Question: Alright.. To start off, I'm new with Eclipse, new with Android Development, Java..
I have to make a VoIP Application, I set up some tabs (Yes the text is messed up) :

And here's my XML Code.
'''
<?xml version="1.0" encoding="utf-8"?>
<LinearLayout xmlns:android="http://schemas.android.com/apk/res/android"
android:layout_width="match_parent"
android:layout_height="match_parent"
android:orientation="vertical" >
<TabHost
android:id="@+id/tabhost"
android:layout_width="match_parent"
android:layout_height="match_parent" >
<LinearLayout
android:layout_width="match_parent"
android:layout_height="match_parent"
android:orientation="vertical" >
<TabWidget
android:id="@android:id/tabs"
android:layout_width="match_parent"
android:layout_height="wrap_content" >
</TabWidget>
<FrameLayout
android:id="@android:id/tabcontent"
android:layout_width="match_parent"
android:layout_height="match_parent" >
<LinearLayout
android:orientation="horizontal"
android:id="@+id/Recents"
android:layout_width="match_parent"
android:layout_height="match_parent"
android:text="Recents">
</LinearLayout>
<LinearLayout
android:orientation="horizontal"
android:id="@+id/Keypad"
android:layout_width="match_parent"
android:layout_height="match_parent"
android:text="Keypad" >
<Button
android:id="@+id/bNumber1"
style="?android:attr/buttonStyleSmall"
android:layout_width="wrap_content"
android:layout_height="wrap_content"
android:text="1" />
<Button
android:id="@+id/bNumber2"
style="?android:attr/buttonStyleSmall"
android:layout_width="wrap_content"
android:layout_height="wrap_content"
android:text="2" />
<Button
android:id="@+id/bNumber3"
style="?android:attr/buttonStyleSmall"
android:layout_width="wrap_content"
android:layout_height="wrap_content"
android:text="3" />
<Button
android:id="@+id/bNumber4"
style="?android:attr/buttonStyleSmall"
android:layout_width="wrap_content"
android:layout_height="wrap_content"
android:text="4" />
<Button
android:id="@+id/bNumber5"
style="?android:attr/buttonStyleSmall"
android:layout_width="wrap_content"
android:layout_height="wrap_content"
android:text="5" />
<Button
android:id="@+id/bNumber6"
style="?android:attr/buttonStyleSmall"
android:layout_width="wrap_content"
android:layout_height="wrap_content"
android:text="6" />
<Button
android:id="@+id/bNumber7"
style="?android:attr/buttonStyleSmall"
android:layout_width="wrap_content"
android:layout_height="wrap_content"
android:text="7" />
<Button
android:id="@+id/bNumber8"
style="?android:attr/buttonStyleSmall"
android:layout_width="wrap_content"
android:layout_height="wrap_content"
android:text="8" />
<Button
android:id="@+id/bNumber9"
style="?android:attr/buttonStyleSmall"
android:layout_width="wrap_content"
android:layout_height="wrap_content"
android:text="9" />
<Button
android:id="@+id/bNumber0"
style="?android:attr/buttonStyleSmall"
android:layout_width="wrap_content"
android:layout_height="wrap_content"
android:text="0" />
<Button
android:id="@+id/bCall"
style="?android:attr/buttonStyleSmall"
android:layout_width="wrap_content"
android:layout_height="wrap_content"
android:layout_weight="1"
android:text="Call" />
<Button
android:id="@+id/bSMS"
style="?android:attr/buttonStyleSmall"
android:layout_width="wrap_content"
android:layout_height="wrap_content"
android:layout_weight="1"
android:text="SMS" />
<Button
android:id="@+id/bClear"
style="?android:attr/buttonStyleSmall"
android:layout_width="wrap_content"
android:layout_height="wrap_content"
android:layout_weight="1"
android:text="C" />
<TextView
android:id="@+id/etNumberField"
android:layout_width="wrap_content"
android:layout_height="wrap_content"
android:layout_weight="1"
android:ems="10"
>
</TextView>
</LinearLayout>
<LinearLayout
android:orientation="horizontal"
android:id="@+id/Sms"
android:layout_width="match_parent"
android:layout_height="match_parent"
android:text="SMS">
</LinearLayout>
<LinearLayout
android:orientation="horizontal"
android:id="@+id/Ratings"
android:layout_width="match_parent"
android:layout_height="match_parent"
android:text="Ratings">
</LinearLayout>
<LinearLayout
android:orientation="horizontal"
android:id="@+id/Account"
android:layout_width="match_parent"
android:layout_height="match_parent"
android:text="Account">
</LinearLayout>
</FrameLayout>
</LinearLayout>
</TabHost>
</LinearLayout>
'''
Now, My problem is that I'll have to position all the "Number"-Buttons (1,2,3,4 etc..) and make them look like a real key-pad.
My problem is, I can't really "See" on the graphical layout how it's getting positioned.
I Can't code the buttons out of memory either, since I'm still new to it.
Is there anyone that could help me with the code, formatting them to a key-pad like format?
Or even give me a solution on how I could SEE the positioning as I'm coding it?
Thanks in Advance,
Paramone!
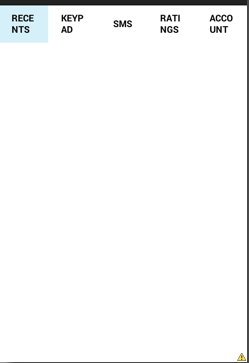
Answer: Alright, After some research I've figured it out.
If anyone was wondering how to change the Tab-View as they're coding, and be able to see how it looks like..-
Simply create An .XML file, and design it as you want the tab to look like.
Before this solution, I had to Edit my tab-views looking at this:

Later, you need to put in '<include layout="@layout/recents" />' ("recents" is the .XML Layouts name.) in your Linear layout.
Mine looks like this:
'''
<LinearLayout
android:id="@+id/Keypad"
android:layout_width="match_parent"
android:layout_height="match_parent"
android:orientation="horizontal"
android:text="Keypad">
<include layout="@layout/keypad" />
//"keypad" is the name of the .xml file.
</LinearLayout>
'''
---
And That's how you "Change" the view.
Also, Since I'm new to Android Developing, I wanted to know how I could format my so they'd look like a legit Key-pad.
Thanks to the include code, I could actually SEE the tab as I was coding and designing it.
Screenshots:

So 1 LinearLayout would cover Buttons 1, 2 and 3.
The other one would cover 4,5 and 6 (And so forth)
This helped me "Push" them to the bottom.
I know that it's probably not the correct or safest way to do it, but as long as it works, I'm happy with it.
The XML Code:
'''
<?xml version="1.0" encoding="utf-8"?>
<LinearLayout xmlns:android="http://schemas.android.com/apk/res/android"
android:layout_width="match_parent"
android:layout_height="match_parent"
android:orientation="vertical" >
<LinearLayout
android:layout_width="fill_parent"
android:layout_height="wrap_content"
android:layout_weight="5"
android:paddingTop="10dp" >
<TextView
android:id="@+id/etNumberField"
android:layout_width="wrap_content"
android:layout_height="wrap_content"
android:layout_weight="1"
android:ellipsize="end"
android:ems="100"
android:singleLine="true"
android:textSize="23dp" />
<Button
android:id="@+id/bContact"
style="?android:attr/buttonStyleSmall"
android:layout_width="wrap_content"
android:layout_height="wrap_content"
android:layout_weight="0"
android:padding="10dp"
android:text="Contact" />
</LinearLayout>
<LinearLayout android:layout_width="fill_parent"
android:layout_height="wrap_content"
android:layout_weight="0"
android:padding="1dp">
<Button
android:id="@+id/bNumber1"
android:layout_weight="1"
android:layout_width="fill_parent"
android:layout_height="wrap_content"
android:text="1"
android:padding="10dp" />
<Button
android:id="@+id/bNumber2"
android:layout_weight="1"
android:layout_width="fill_parent"
android:layout_height="wrap_content"
android:text="2"
android:padding="10dp"/>
<Button
android:id="@+id/bNumber3"
android:layout_weight="1"
android:layout_width="fill_parent"
android:layout_height="wrap_content"
android:text="3"
android:padding="10dp" />
</LinearLayout>
<LinearLayout android:layout_width="fill_parent"
android:layout_height="wrap_content"
android:layout_weight="0"
android:padding="1dp">
<Button
android:id="@+id/bNumber4"
android:layout_weight="1"
android:layout_width="fill_parent"
android:layout_height="wrap_content"
android:text="4" />
<Button
android:id="@+id/bNumber5"
android:layout_weight="1"
android:layout_width="fill_parent"
android:layout_height="wrap_content"
android:text="5" />
<Button
android:id="@+id/bNumber6"
android:layout_weight="1"
android:layout_width="fill_parent"
android:layout_height="wrap_content"
android:text="6" />
</LinearLayout>
<LinearLayout android:layout_width="fill_parent"
android:layout_height="wrap_content"
android:layout_weight="0"
android:padding="1dp">
<Button
android:id="@+id/bNumber7"
android:layout_weight="1"
android:layout_width="fill_parent"
android:layout_height="wrap_content"
android:text="7" />
<Button
android:id="@+id/bNumber8"
android:layout_weight="1"
android:layout_width="fill_parent"
android:layout_height="wrap_content"
android:text="8" />
<Button
android:id="@+id/bNumber9"
android:layout_weight="1"
android:layout_width="fill_parent"
android:layout_height="wrap_content"
android:text="9" />
</LinearLayout>
<LinearLayout android:layout_width="fill_parent"
android:layout_height="wrap_content"
android:layout_weight="0"
android:padding="1dp">
<Button
android:id="@+id/bNumberStar"
android:layout_width="fill_parent"
android:layout_height="wrap_content"
android:layout_weight="1"
android:text="*" />
<Button
android:id="@+id/bNumber0"
android:layout_width="fill_parent"
android:layout_height="wrap_content"
android:layout_weight="1"
android:text="0" />
<Button
android:id="@+id/bNumberHash"
android:layout_weight="1"
android:layout_width="fill_parent"
android:layout_height="wrap_content"
android:text="#" />
</LinearLayout>
<LinearLayout android:layout_width="fill_parent"
android:layout_height="wrap_content"
android:padding="1dp">
<Button
android:id="@+id/bSMS"
android:layout_weight="1"
android:layout_width="fill_parent"
android:layout_height="wrap_content"
android:text="SMS" />
<Button
android:id="@+id/bCall"
android:layout_weight="1"
android:layout_width="fill_parent"
android:layout_height="wrap_content"
android:text="Call"
android:textColor="#00FF00"
/>
<Button
android:id="@+id/bClear"
android:layout_weight="1"
android:layout_width="fill_parent"
android:layout_height="wrap_content"
android:text="C"
/>
</LinearLayout>
</LinearLayout>
'''
If you have any questions regarding this solution, or how I could possibly help you, feel free to post a comment below!